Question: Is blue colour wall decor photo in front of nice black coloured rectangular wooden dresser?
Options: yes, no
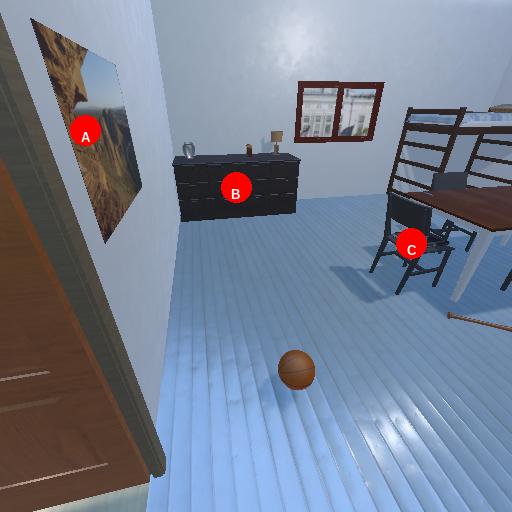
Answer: yes